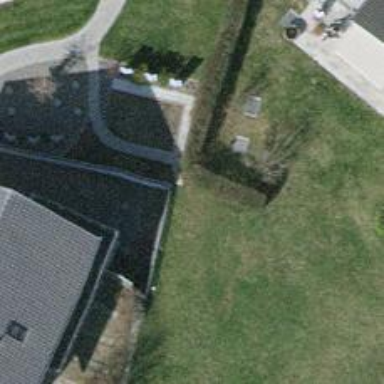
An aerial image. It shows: Hedge barrier.